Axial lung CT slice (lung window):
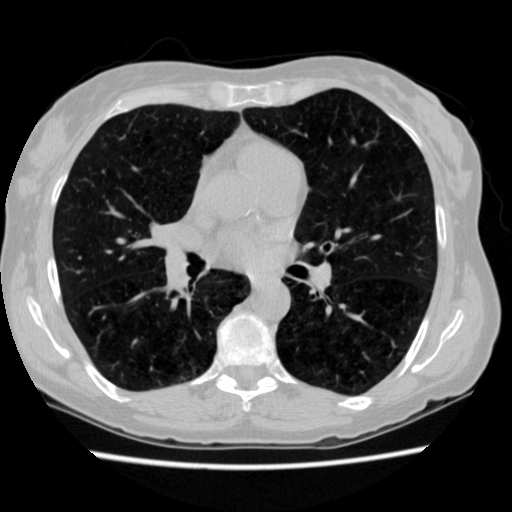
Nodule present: no